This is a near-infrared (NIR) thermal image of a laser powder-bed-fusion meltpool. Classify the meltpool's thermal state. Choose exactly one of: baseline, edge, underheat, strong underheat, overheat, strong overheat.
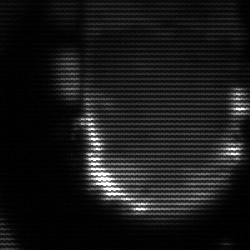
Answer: baseline